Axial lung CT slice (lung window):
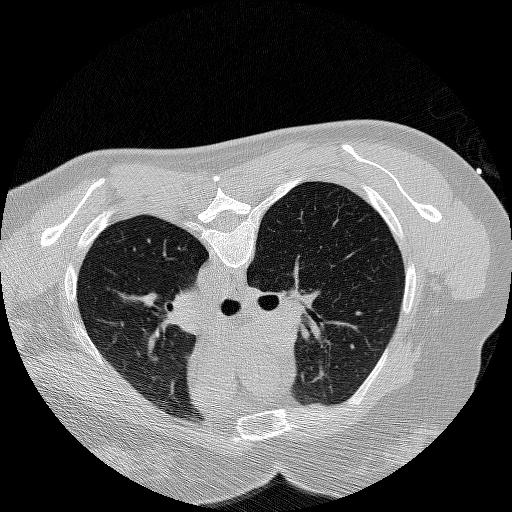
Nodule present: no